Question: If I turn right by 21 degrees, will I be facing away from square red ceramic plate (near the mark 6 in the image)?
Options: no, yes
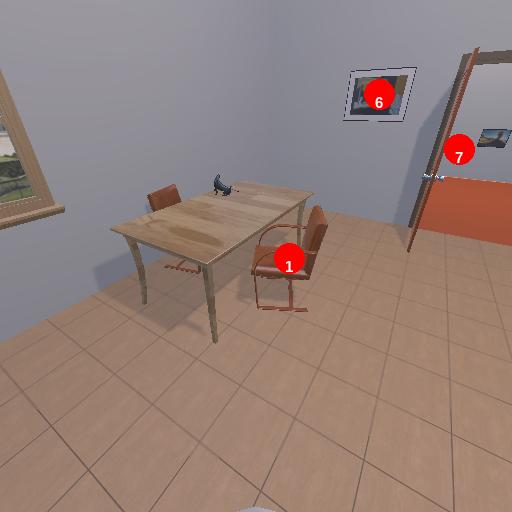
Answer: no